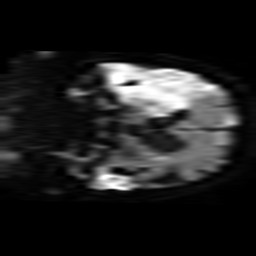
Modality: TRACE
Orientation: coronal
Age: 76
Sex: female
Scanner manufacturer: philips
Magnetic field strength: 3 T
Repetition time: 3.336 s
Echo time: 0.076 s